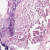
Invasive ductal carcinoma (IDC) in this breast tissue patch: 0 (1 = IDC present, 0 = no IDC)